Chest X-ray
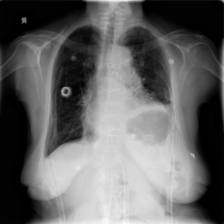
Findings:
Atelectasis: negative
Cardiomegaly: positive
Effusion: positive
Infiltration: negative
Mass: negative
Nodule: negative
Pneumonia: negative
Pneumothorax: negative
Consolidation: negative
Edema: negative
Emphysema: negative
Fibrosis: positive
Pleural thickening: negative
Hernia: negative